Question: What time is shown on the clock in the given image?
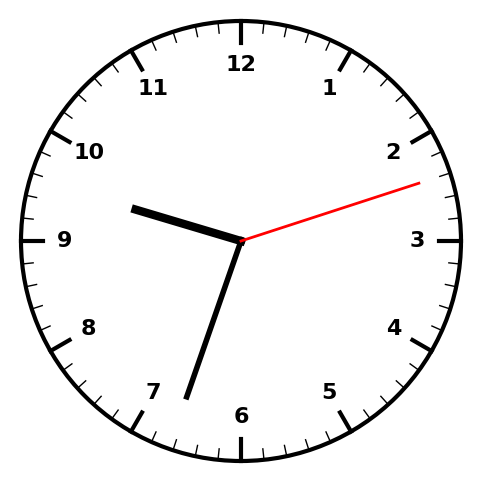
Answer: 09:33:12